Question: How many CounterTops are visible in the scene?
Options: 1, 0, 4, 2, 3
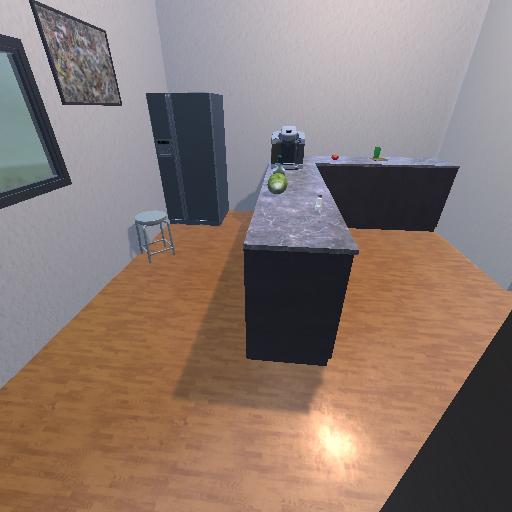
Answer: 1